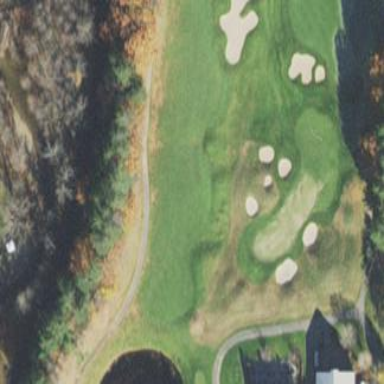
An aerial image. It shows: Golf fairway surrounded by grass.